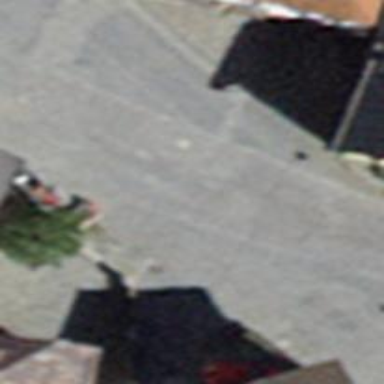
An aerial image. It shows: Residential road with cobblestone surface.